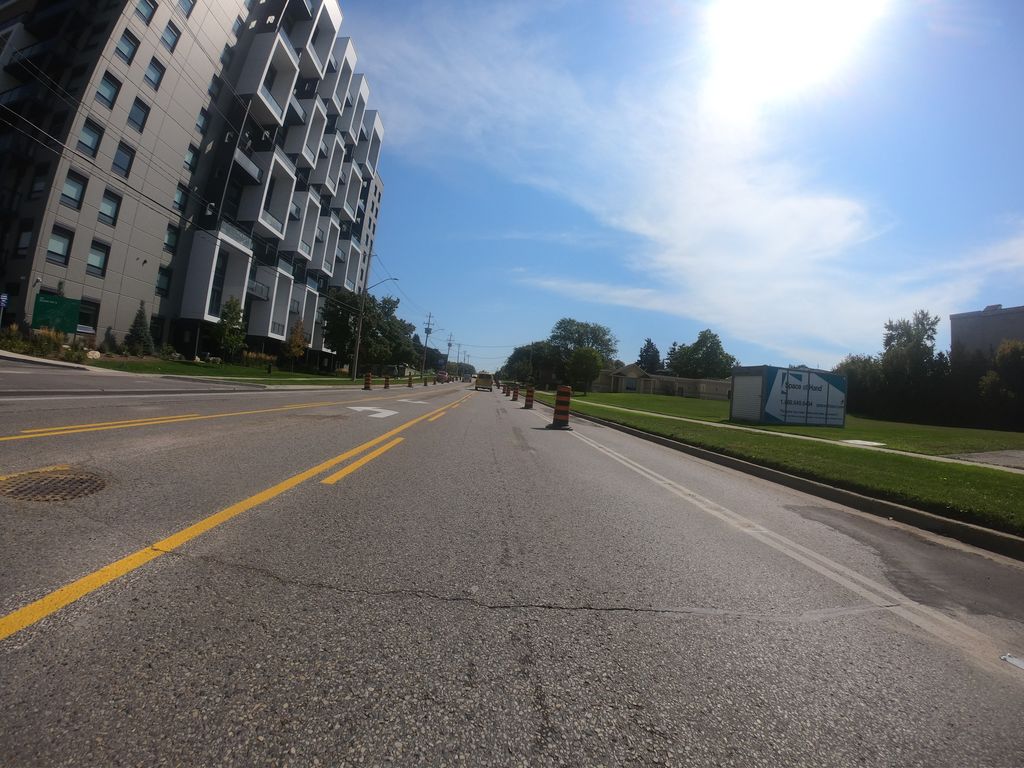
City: kitchener-waterloo